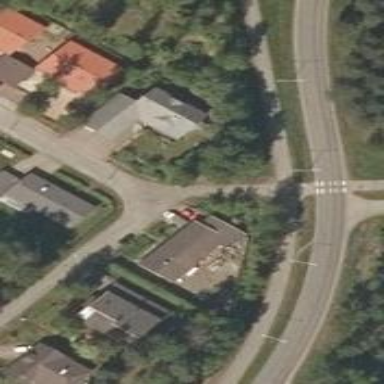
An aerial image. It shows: Asphalt cycleway.